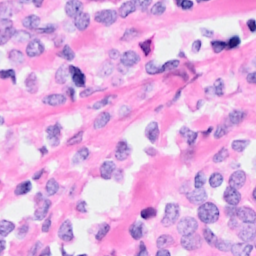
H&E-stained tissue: Breast